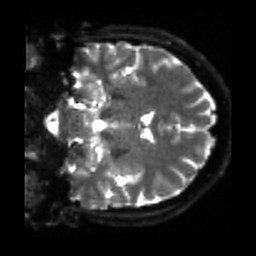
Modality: sbref
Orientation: coronal
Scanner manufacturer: siemens
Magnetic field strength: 3 T
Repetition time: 4 s
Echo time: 0.0594 s